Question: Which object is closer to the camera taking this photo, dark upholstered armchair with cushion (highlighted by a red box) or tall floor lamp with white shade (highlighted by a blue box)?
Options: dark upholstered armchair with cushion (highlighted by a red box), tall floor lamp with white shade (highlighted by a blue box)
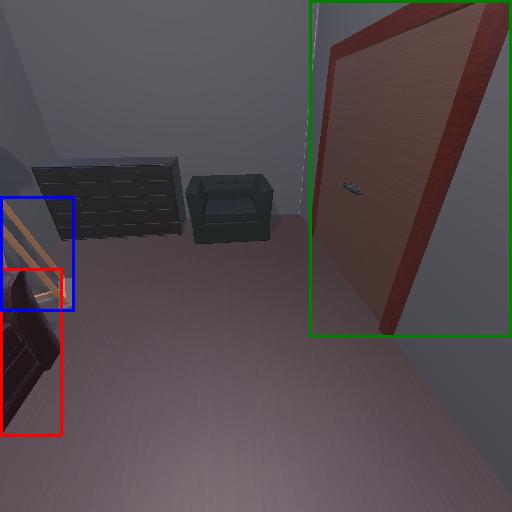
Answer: dark upholstered armchair with cushion (highlighted by a red box)